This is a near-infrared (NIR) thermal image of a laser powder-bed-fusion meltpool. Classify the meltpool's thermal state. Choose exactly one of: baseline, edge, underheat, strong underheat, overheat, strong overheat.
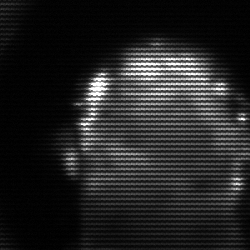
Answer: baseline